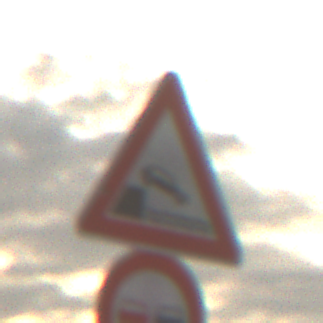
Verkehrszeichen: Ufer
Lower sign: Ueberholverbot
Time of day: SunriseSunset
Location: Outdoor (Nature)
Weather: PartlyCloudy
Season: NotSpecified
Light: Natural